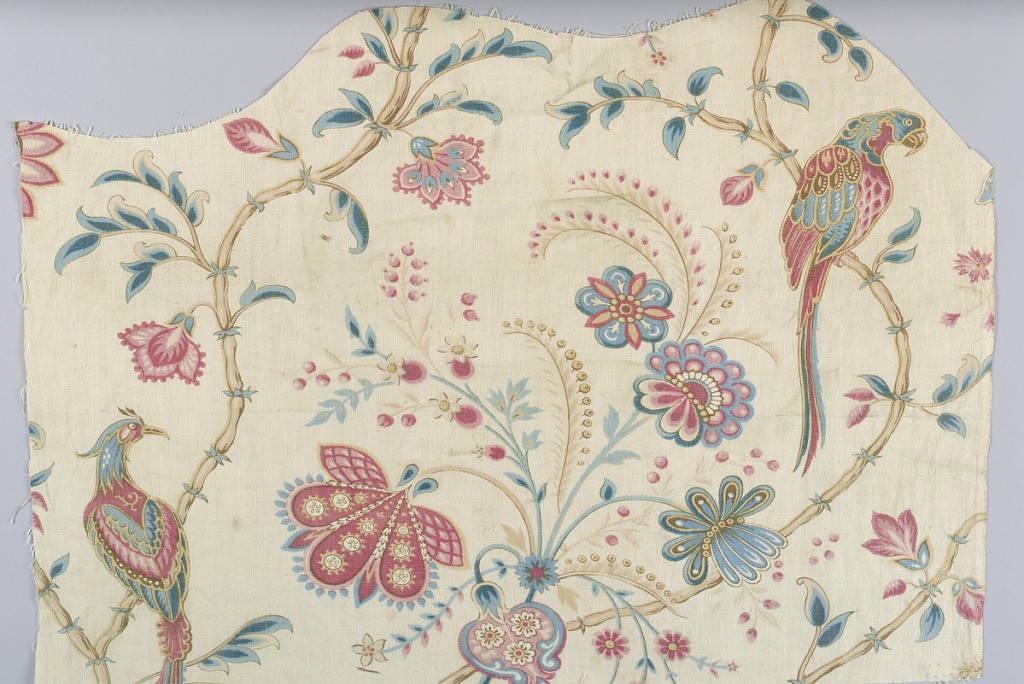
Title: Textile
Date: late 19th century
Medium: cotton Technique: printed
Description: Fragment of printed cotton in an allover design of flowers, birds and trees. Colors are red, blue and yellow.